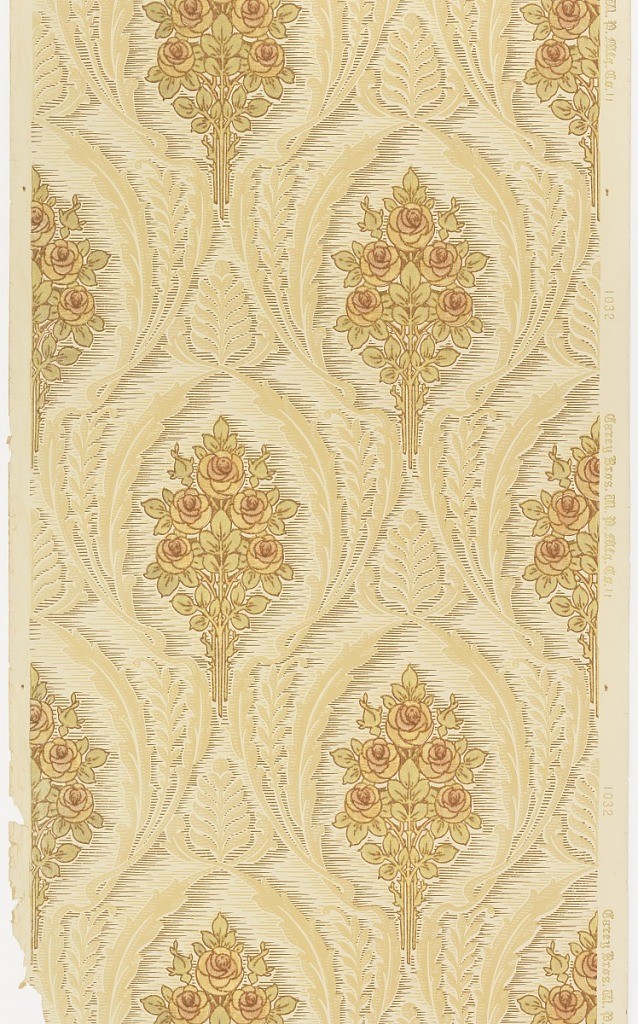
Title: Sidewall
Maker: Carey Bros. W.P. Mfg. Co., Philadelphia, Pennsylvania, founded 1882
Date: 1905–1915
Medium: Machine-printed paper, liquid mica
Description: Rose bouquets set within foliate framework. Bouquets are printed in metallic gold and copper colors. Printed on a striated background, creating a shadow effect.